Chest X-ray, AP view. Patient: 43 years old, sex M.
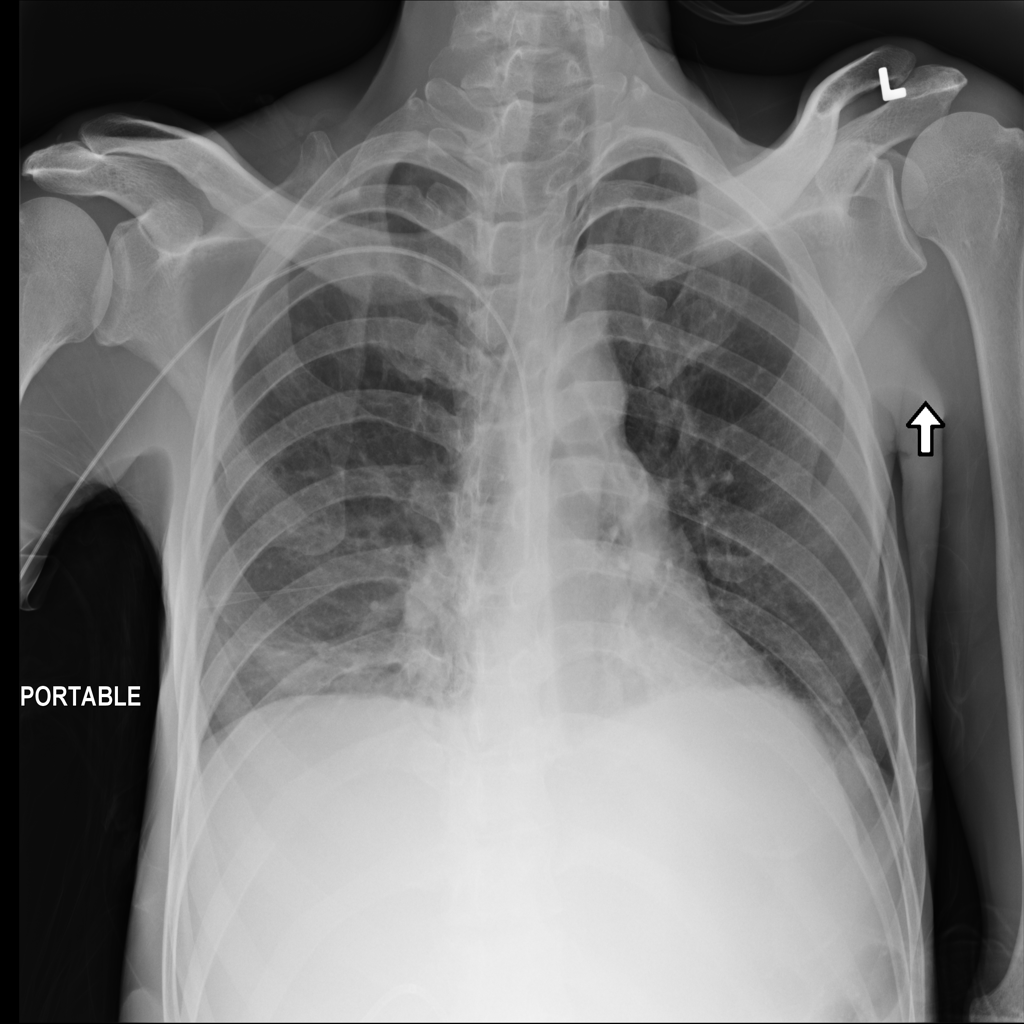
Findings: No Finding